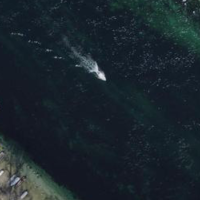
EUNIS habitat code: 15
Species observed at this site:
Milvus milvus
Carpinus betulus